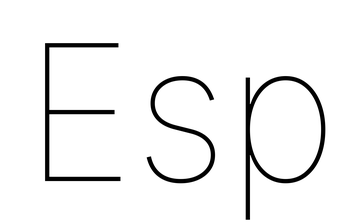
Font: Inter_Thin